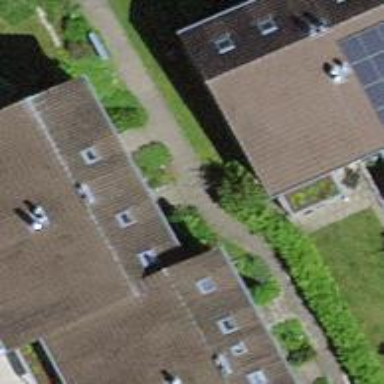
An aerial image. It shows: Simple house.